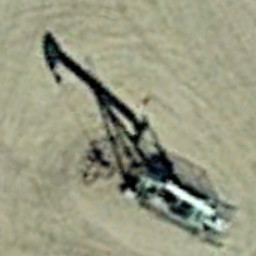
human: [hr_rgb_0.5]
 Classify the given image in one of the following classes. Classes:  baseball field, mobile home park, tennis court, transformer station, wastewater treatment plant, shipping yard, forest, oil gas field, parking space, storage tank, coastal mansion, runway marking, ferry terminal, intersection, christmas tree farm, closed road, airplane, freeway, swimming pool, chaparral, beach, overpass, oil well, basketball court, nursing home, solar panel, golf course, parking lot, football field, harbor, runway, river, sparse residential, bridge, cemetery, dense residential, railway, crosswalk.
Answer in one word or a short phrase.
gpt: oil well